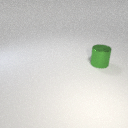
large green metal cylinder